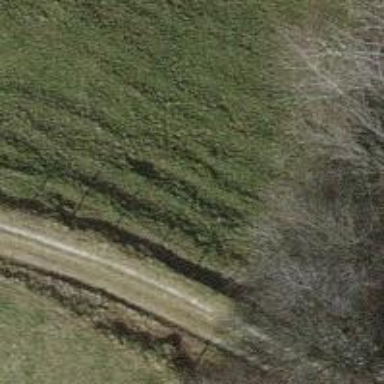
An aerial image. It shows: Track road with grade3 tracktype.